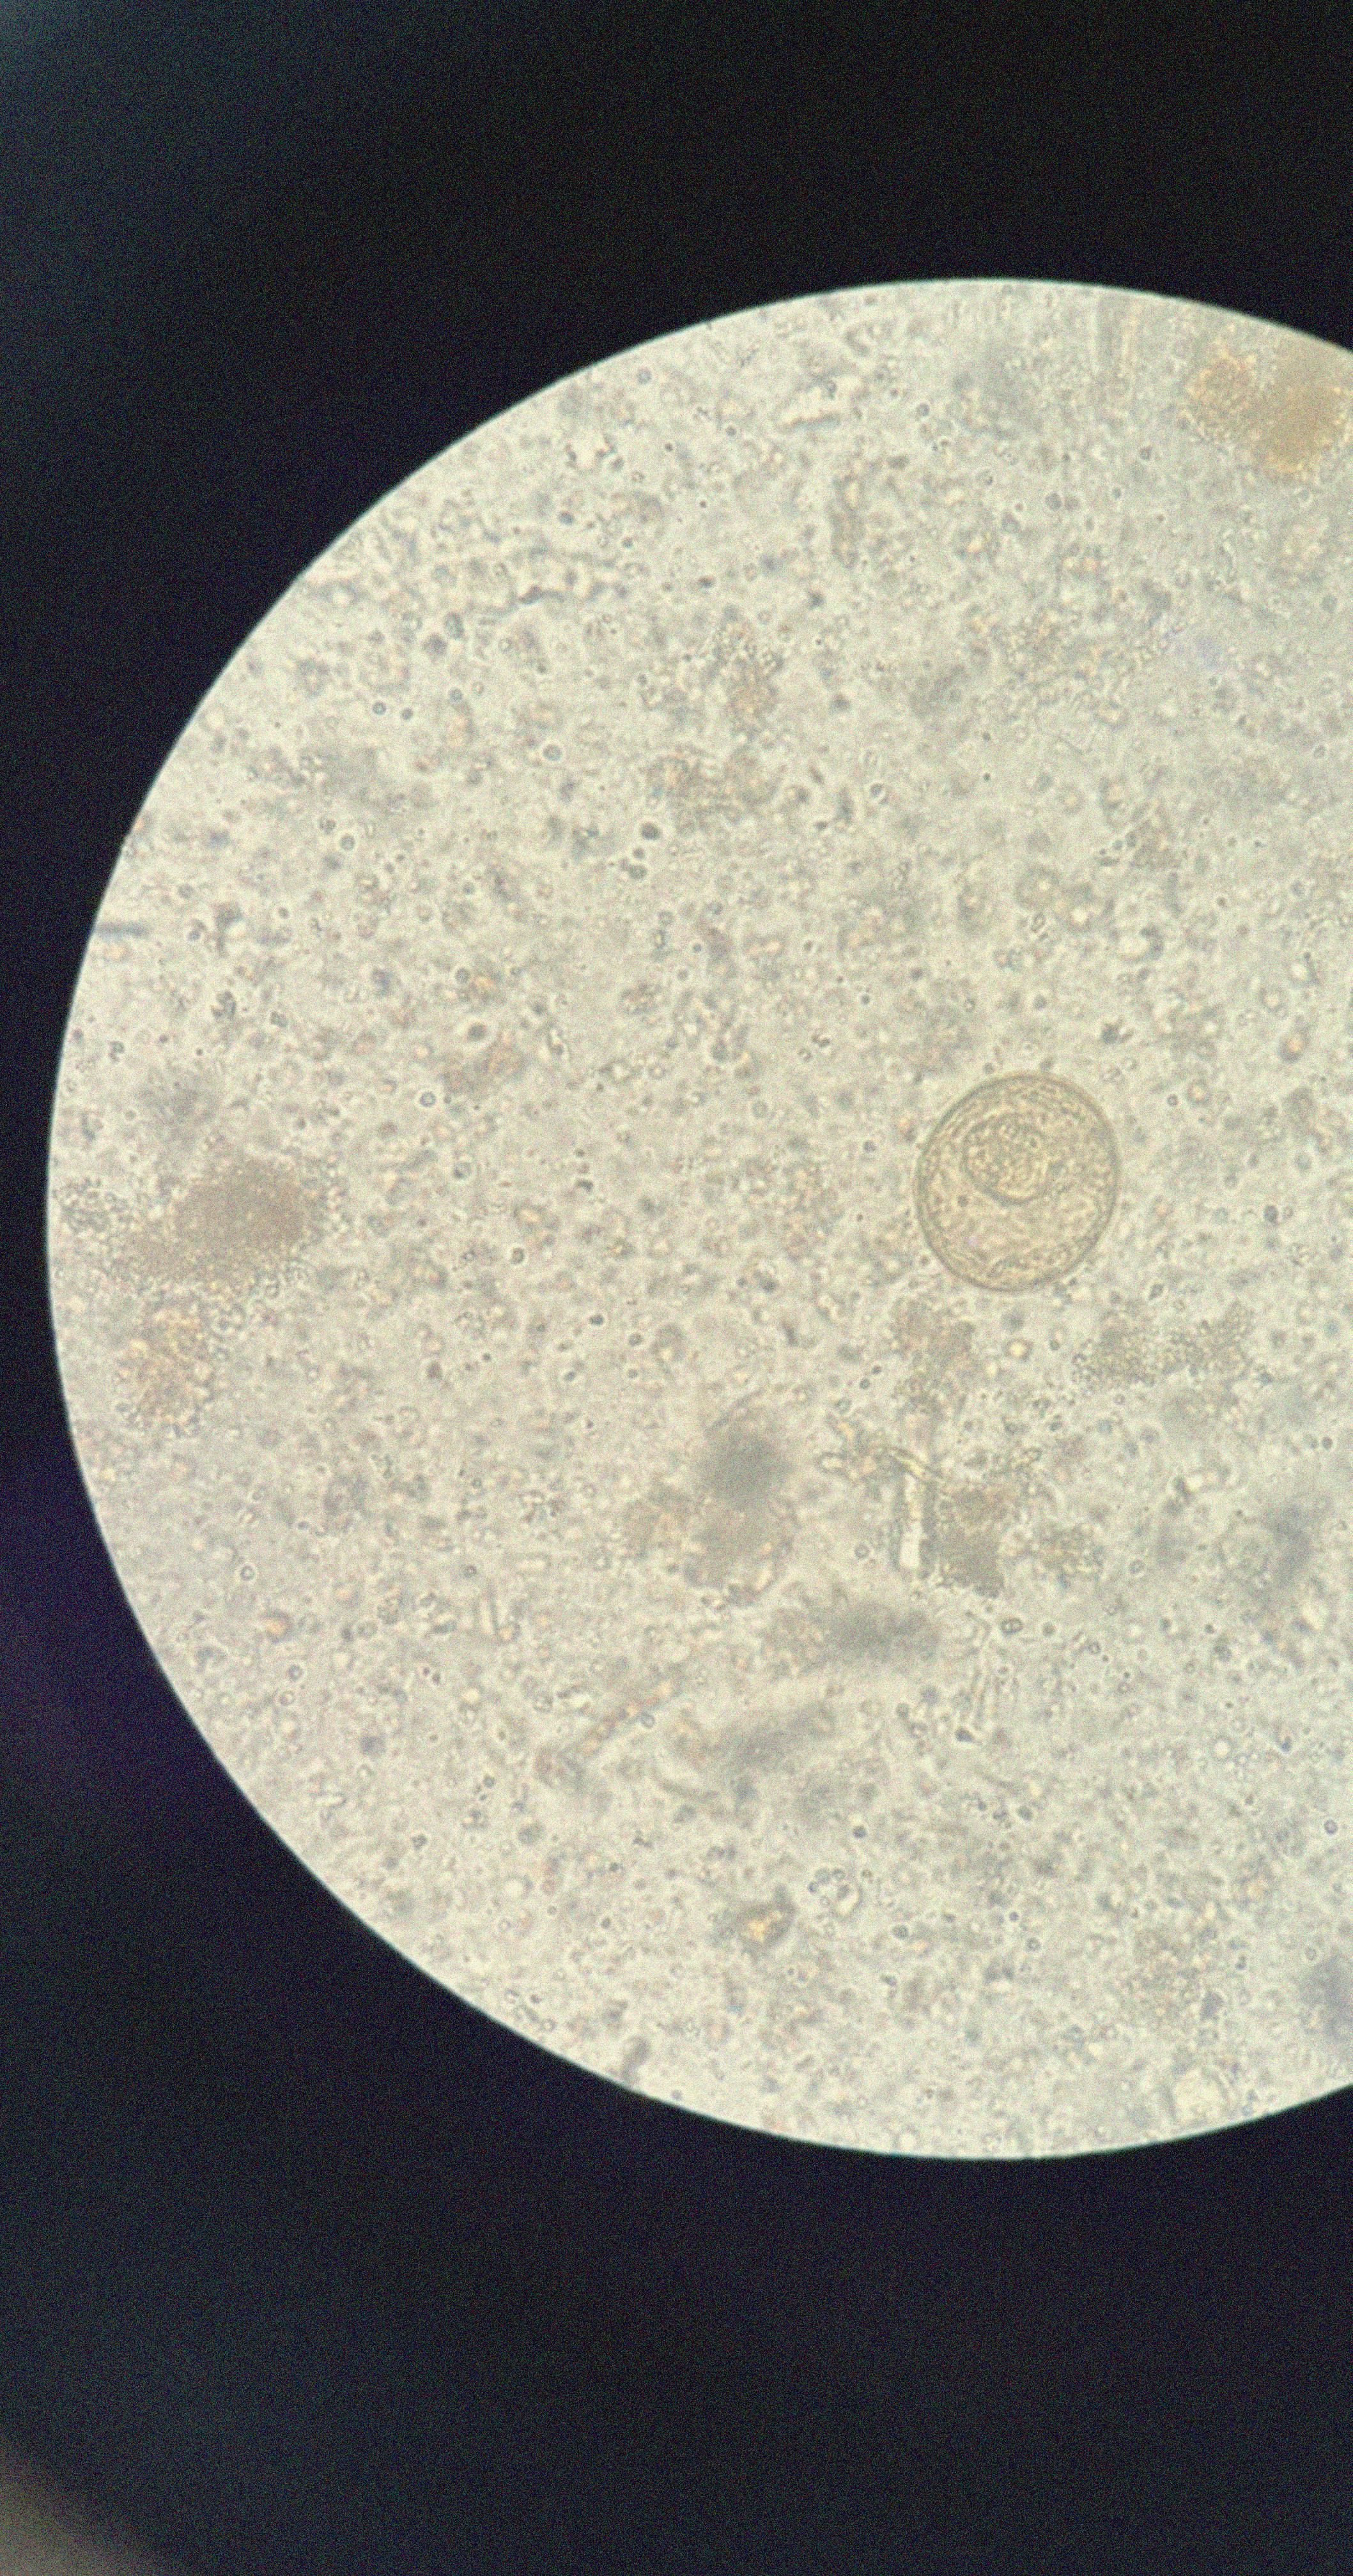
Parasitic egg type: Hymenolepis diminuta